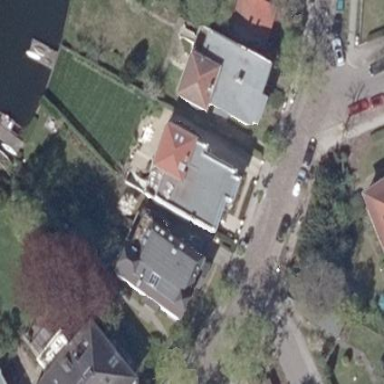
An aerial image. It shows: Detached building.